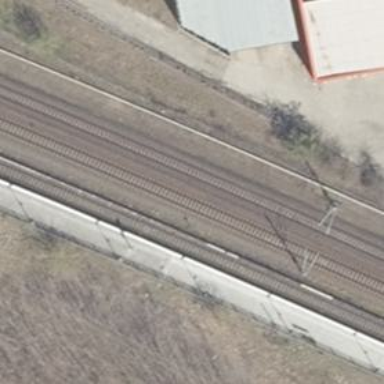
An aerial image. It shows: Railway track with contact line for electrification.